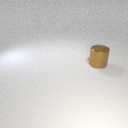
large brown metal cylinder